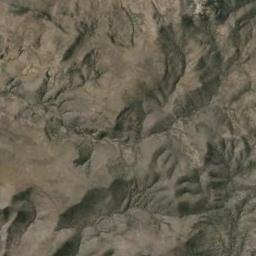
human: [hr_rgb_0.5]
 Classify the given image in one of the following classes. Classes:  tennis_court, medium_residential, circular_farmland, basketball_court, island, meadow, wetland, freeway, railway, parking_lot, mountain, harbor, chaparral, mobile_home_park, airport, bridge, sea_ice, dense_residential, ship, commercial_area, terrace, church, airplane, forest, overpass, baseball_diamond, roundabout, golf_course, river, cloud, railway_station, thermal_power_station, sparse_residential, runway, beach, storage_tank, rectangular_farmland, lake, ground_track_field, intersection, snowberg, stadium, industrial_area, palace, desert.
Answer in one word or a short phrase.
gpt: mountain